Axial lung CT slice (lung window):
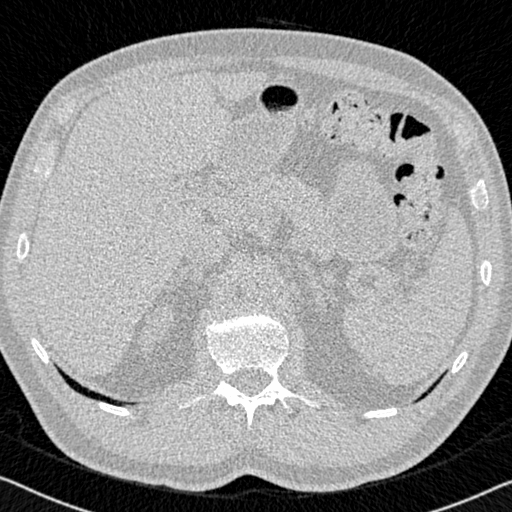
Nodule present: no